Aerial crown-view tile of a tropical tree (Barro Colorado Island, Panama), acquired 20250715:
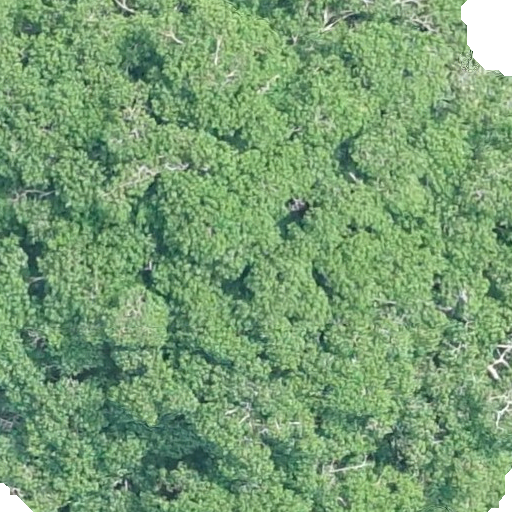
Species: Hura crepitans
GBIF accepted scientific name: Hura crepitans
Crown area: 575.399 m²